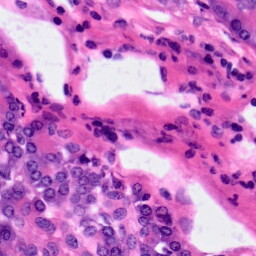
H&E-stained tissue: Pancreatic